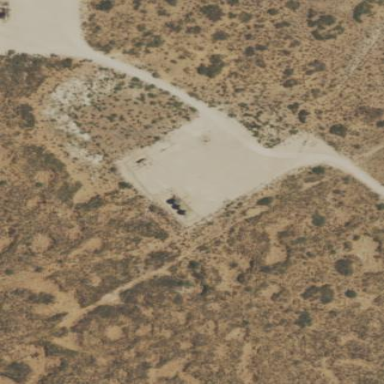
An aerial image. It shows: Wellsite covered with natural sand.